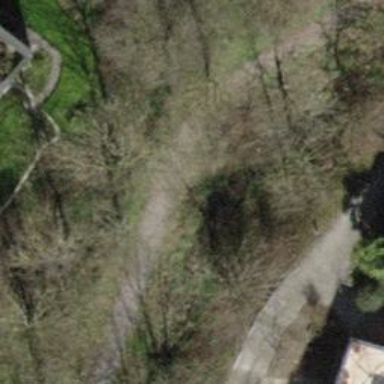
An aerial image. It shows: Unpaved footway.